Question: I'm new to both <URL> I wonder how to connect to my MongoDB.
MongoDB was installed by Meteor during the installation and everything works fine but now I would like to have a look into it with another tool (like <URL> to see what's in there.
But the standard connection parameters (localhost:27017) doesn't work, what can I do? Login? Password?

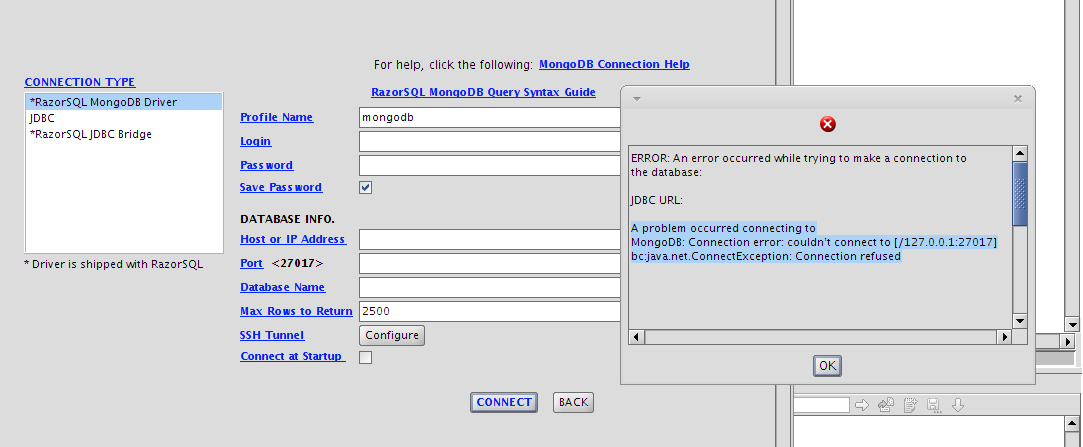
Answer: So instead of adding two to the port meteor runs on, you add 1 instead.
MongoDB's database is installed in the meteor package containing your files in a hidden folder called '.meteor'. To access it from a remote tool simply add '2' to whatever your web server port is . It will be stored in the database
e.g
'http://localhost:3000' would have its mongodb server running at 'mongodb://localhost:3002/meteor' there is no username/password on this instance if you ran it with 'meteor' or 'meteor run'